Aerial crown-view tile of a tropical tree (Barro Colorado Island, Panama), acquired 20250512:
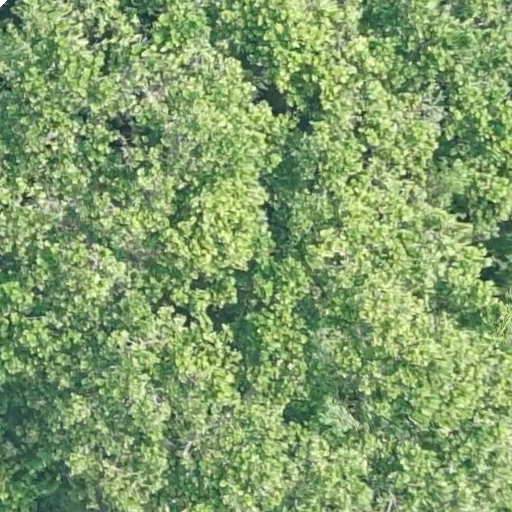
Species: Anacardium excelsum
GBIF accepted scientific name: Anacardium excelsum
Crown area: 677.806 m²